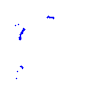
Particle: proton